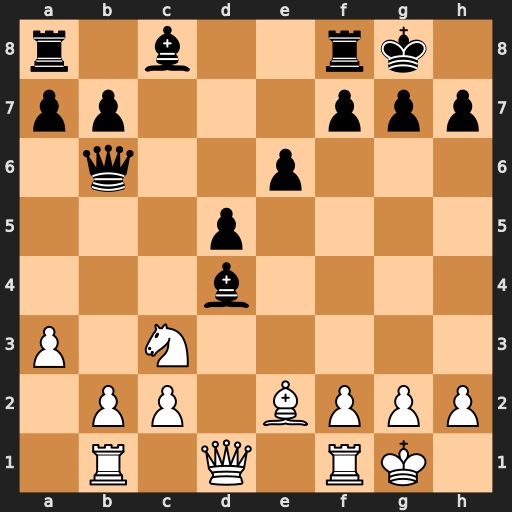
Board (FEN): r1b2rk1/pp3ppp/1q2p3/3p4/3b4/P1N5/1PP1BPPP/1R1Q1RK1
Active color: w
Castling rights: -
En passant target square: -
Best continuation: Na4 Bxf2+ Rxf2